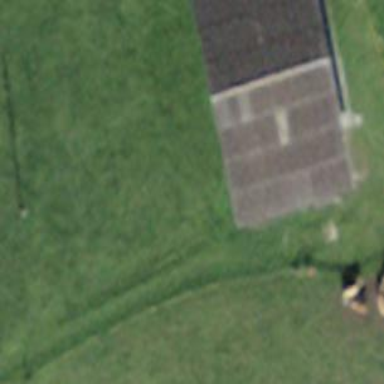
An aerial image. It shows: Rural barn.